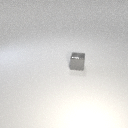
small gray metal cube